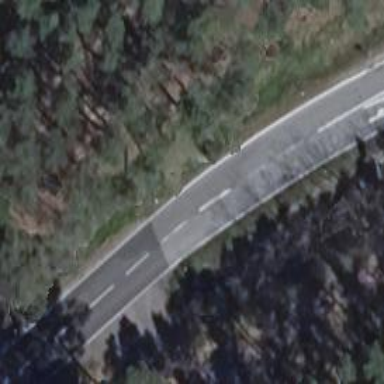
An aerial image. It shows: Tertiary road with asphalt surface.